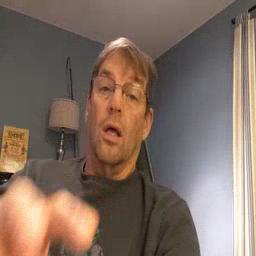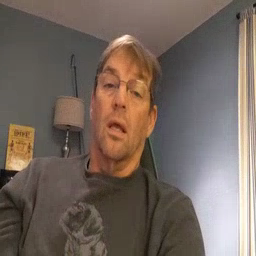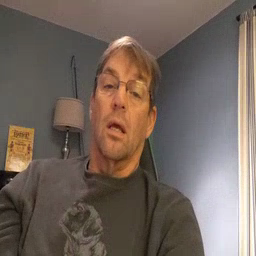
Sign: look